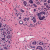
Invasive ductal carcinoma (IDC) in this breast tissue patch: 0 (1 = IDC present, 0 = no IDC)